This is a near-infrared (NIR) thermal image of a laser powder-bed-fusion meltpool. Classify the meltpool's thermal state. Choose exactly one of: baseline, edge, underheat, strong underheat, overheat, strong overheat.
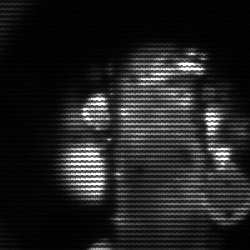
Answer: strong underheat